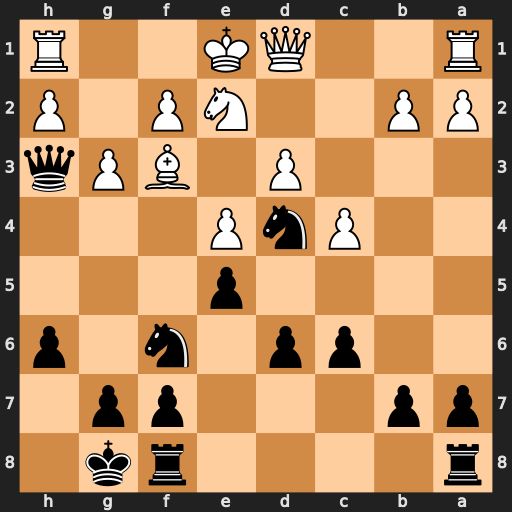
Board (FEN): r4rk1/pp3pp1/2pp1n1p/4p3/2PnP3/3P1BPq/PP2NP1P/R2QK2R
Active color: b
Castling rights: KQ
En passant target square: -
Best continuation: Nxf3#